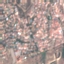
Land use / land cover: Residential